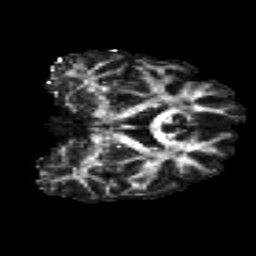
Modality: FA
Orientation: coronal
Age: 29
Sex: female
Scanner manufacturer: siemens
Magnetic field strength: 3 T
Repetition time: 8.8 s
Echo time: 0.085 s